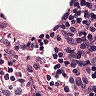
Metastatic tissue present: no